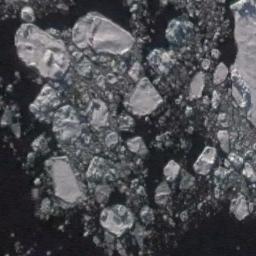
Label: sea_ice